Aerial crown-view tile of a tropical tree (Barro Colorado Island, Panama), acquired 20241216:
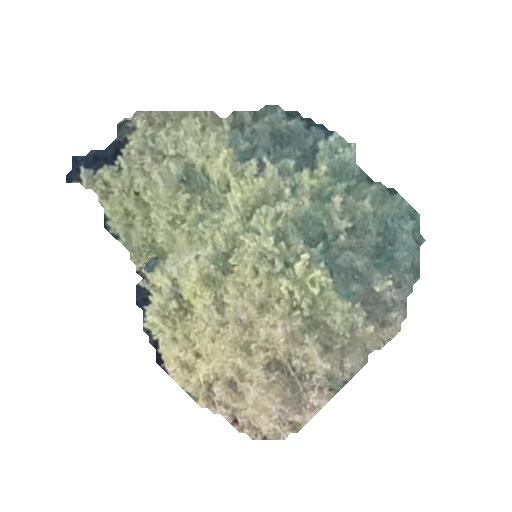
Species: Virola surinamensis
GBIF accepted scientific name: Virola surinamensis
Crown area: 110.818 m²